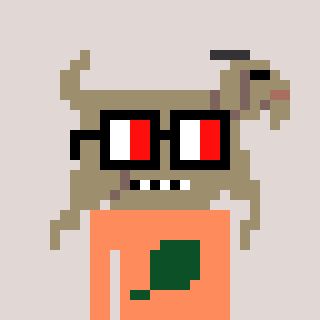
a pixel art character with square glasses with black frames and red eyes, a goat-shaped head and a peachy-colored body on a warm background